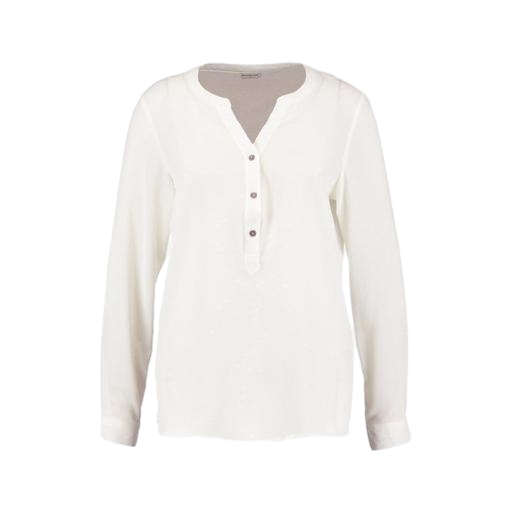
white women's long blouse ivory, white women's button-embellished blouse, white women's henley blouse, white background